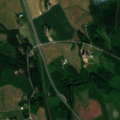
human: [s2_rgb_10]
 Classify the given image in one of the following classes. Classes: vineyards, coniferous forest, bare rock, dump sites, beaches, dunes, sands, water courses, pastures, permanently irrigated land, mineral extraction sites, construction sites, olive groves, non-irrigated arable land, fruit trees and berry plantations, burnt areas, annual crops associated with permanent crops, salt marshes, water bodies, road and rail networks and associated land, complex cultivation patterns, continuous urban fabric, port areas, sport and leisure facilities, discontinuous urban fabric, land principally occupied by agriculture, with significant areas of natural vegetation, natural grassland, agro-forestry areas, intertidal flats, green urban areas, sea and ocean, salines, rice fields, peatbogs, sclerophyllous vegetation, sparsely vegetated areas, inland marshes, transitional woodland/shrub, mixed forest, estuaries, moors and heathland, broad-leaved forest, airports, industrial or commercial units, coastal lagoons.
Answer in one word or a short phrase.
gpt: non-irrigated arable land, land principally occupied by agriculture, with significant areas of natural vegetation, broad-leaved forest, mixed forest, transitional woodland/shrub